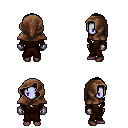
a pixel art fantasy rpg character, female body template, dark elf, purple skin, brown robe, gold greaves, black long hairstyle, cloth hood, metal gloves, maroon shoes, four views (front, back, left, right), 2x2 character sprite sheet, small pixel art, hard edges, no anti-aliasing